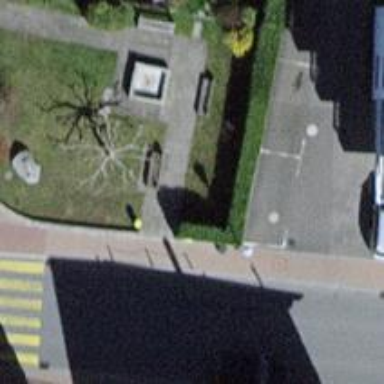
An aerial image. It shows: Post box.